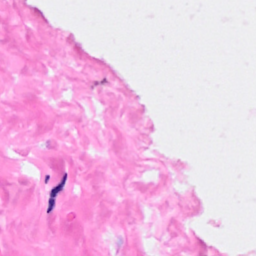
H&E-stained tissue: Breast